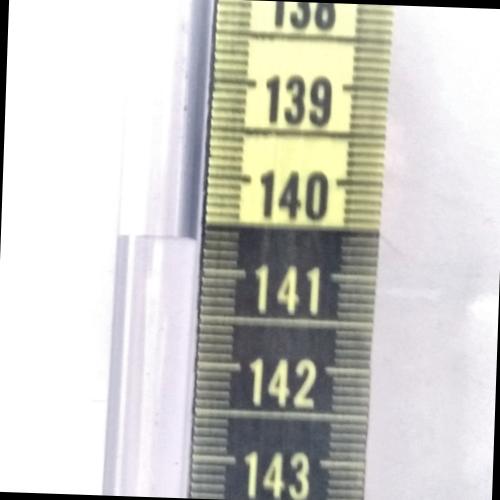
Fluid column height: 140.7 cm